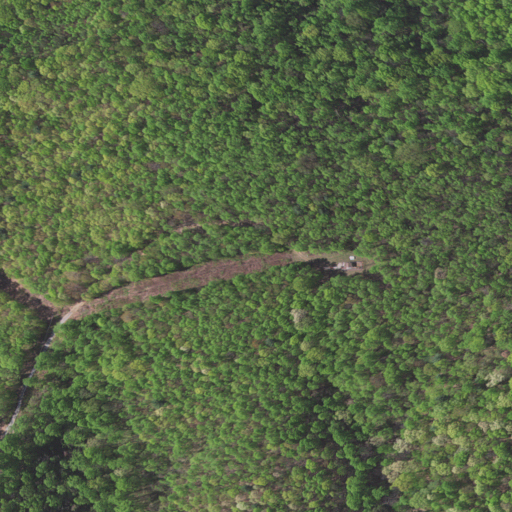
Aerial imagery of mountain in Virginia named Thornton Mountain containing deciduous forest, mixed forest, open development, and low intensity development